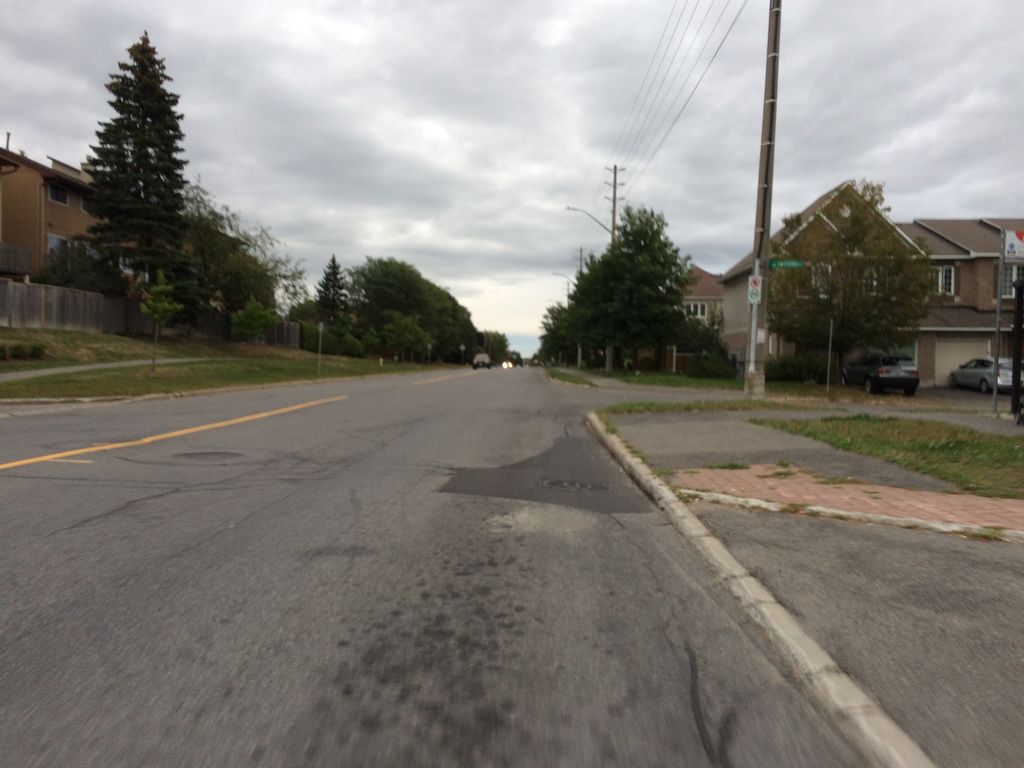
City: ottawa-gatineau